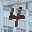
Label: 4